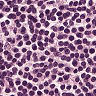
Metastatic tissue present: no